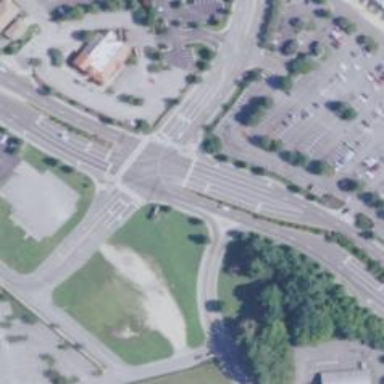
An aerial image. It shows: Secondary link road.